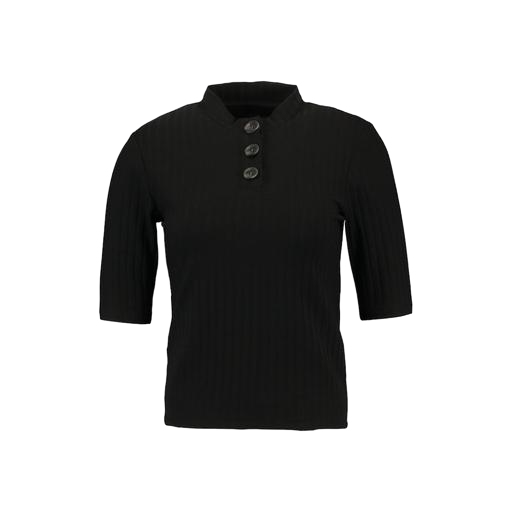
black nly half button shirt, black three-quarter-sleeve top only macy, black ribbed henley, white background